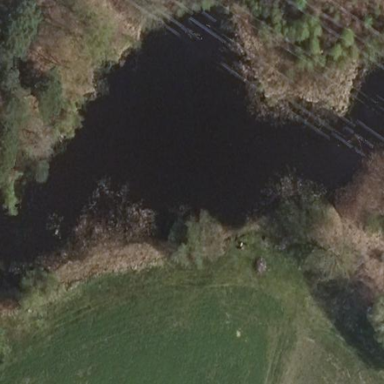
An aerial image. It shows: Serene pond surrounded by nature.